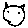
Label: cat